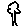
Label: tree